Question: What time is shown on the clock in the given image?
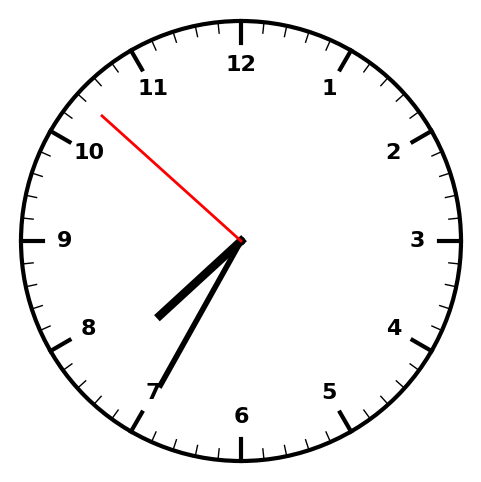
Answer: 07:34:52